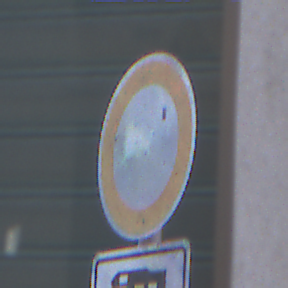
Verkehrszeichen: VerbotFahrzeugeAllerArt
Zusatzzeichen unten: MehrspurigeFahrzeugeFrei10
Umgebung: Outdoor, Urban
Tageszeit: MorningAfternoon
Wetter: PartlyCloudy
Licht: Natural
Jahreszeit: NotSpecified
Kontrast: MediumContrast